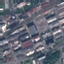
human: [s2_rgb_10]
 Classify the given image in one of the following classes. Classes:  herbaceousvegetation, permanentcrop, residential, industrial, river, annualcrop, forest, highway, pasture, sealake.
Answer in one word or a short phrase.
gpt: Industrial